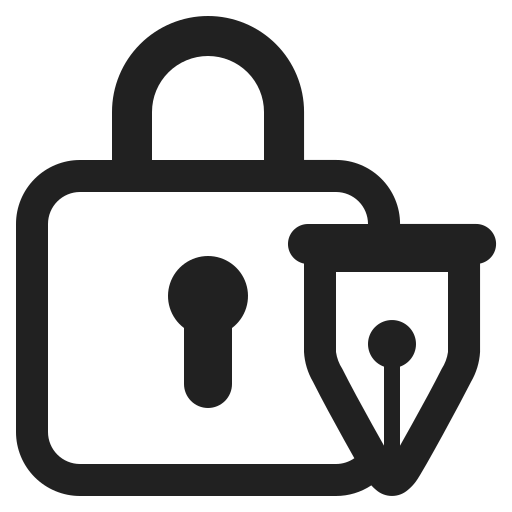
locked with pen high contrast